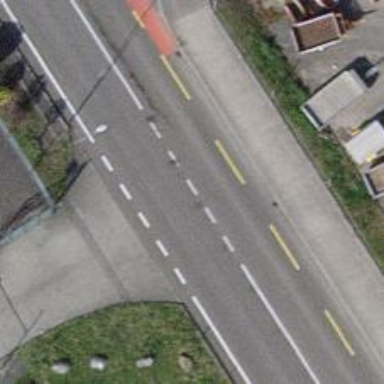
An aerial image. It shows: Unclassified road with asphalt surface and sidewalk on the left.